Question: I have an application for which I've installed NuGet packages for the Mvvm-Light Toolkit, and I've completed and checked in these changes to TFS. All of the package folders exist in TFS, and the .csproj file references to the GalaSoft libraries are correct, i.e.:
'''
<Reference Include="GalaSoft.MvvmLight.WPF4">
<HintPath>..\..\packages\MvvmLightLibs.4.3.31.1\lib
et40\GalaSoft.MvvmLight.WPF4.dll</HintPath>
</Reference>
'''
However when other developers do a Get Latest, their references to those libraries are not found:

I don't believe they have used NuGet, but does this matter? Does each developer have to go through the same NuGet installation of Mvvm-Light to avoid this?
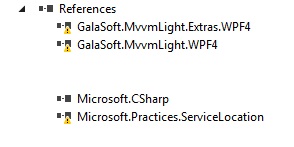
Answer: On TFS you need to check-in the whole solution and not just the project because if you check-in just the project then the dlls will not be checked-in.
You can also get Visual Studio Team Foundation Server 2012 Power Tools <URL> this will allow you to see outside of Visual Studio in your folders if you have checked in the dll or not.
Good luck!